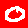
Digit: 0